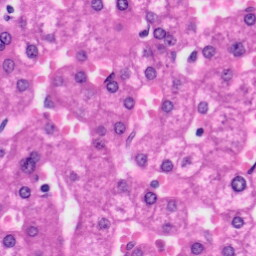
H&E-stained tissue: Liver